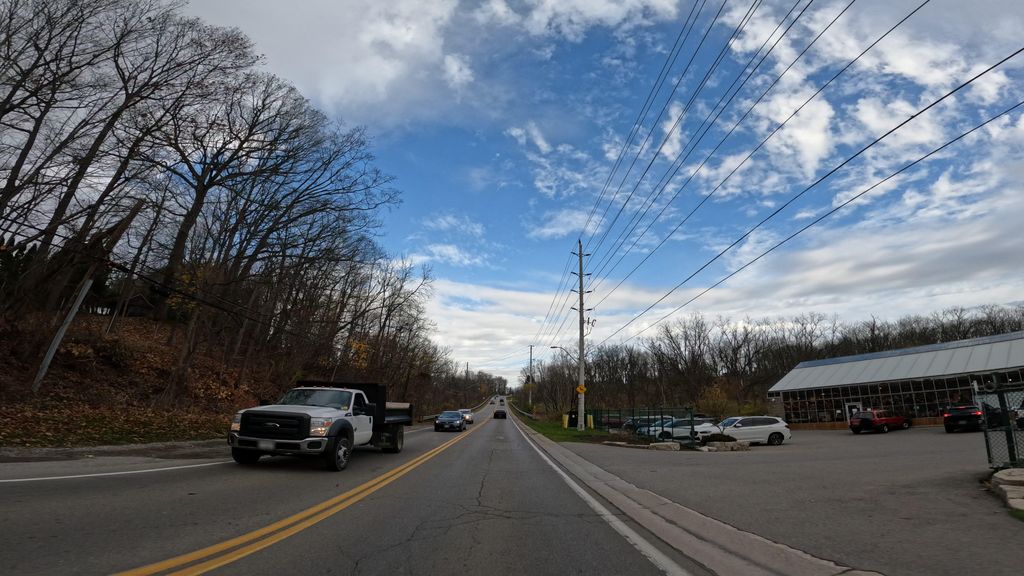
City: hamilton